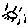
Label: sun